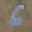
Label: 6